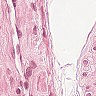
Metastatic tissue present: no